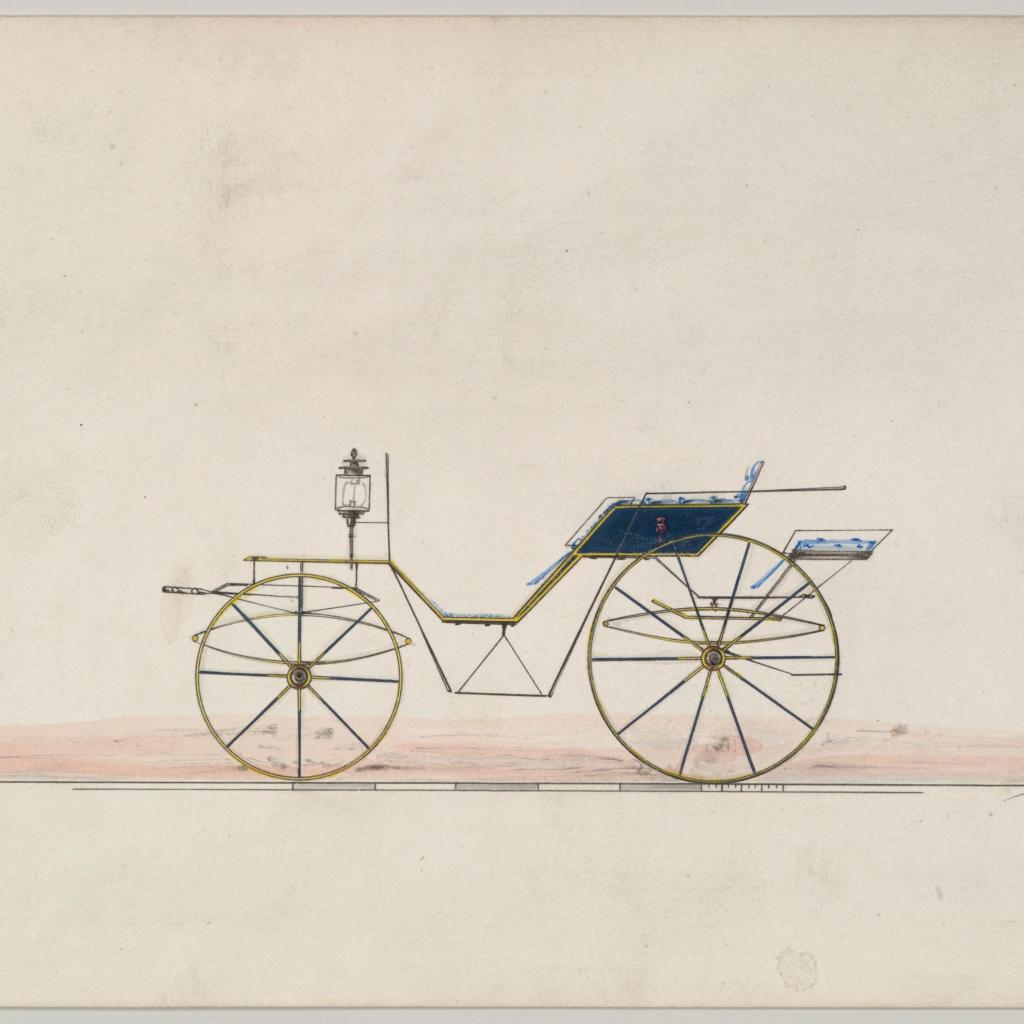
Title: Drop Front Phaeton (unnumbered)
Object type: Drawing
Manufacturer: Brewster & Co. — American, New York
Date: ca. 1870
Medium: pen and black ink,watercolor and gouache,with gum arabic
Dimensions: sheet: 6 1/16 x 11 1/4 in. (15.4 x 28.6 cm)
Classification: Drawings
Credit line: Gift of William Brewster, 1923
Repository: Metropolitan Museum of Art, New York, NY